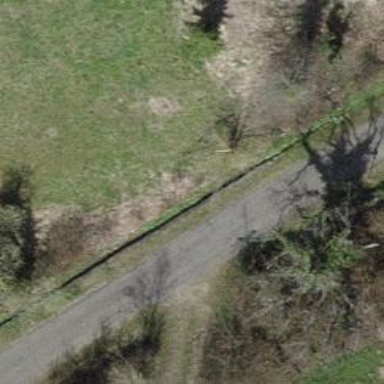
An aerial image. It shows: Unpaved track with grade4 tracktype.